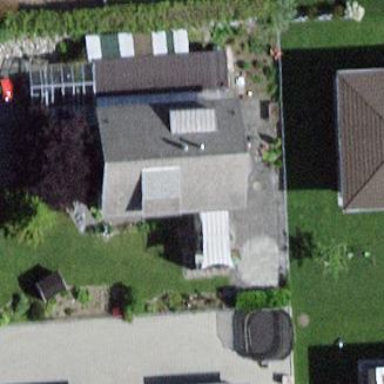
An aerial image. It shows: Detached building.